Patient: sex F, age 34
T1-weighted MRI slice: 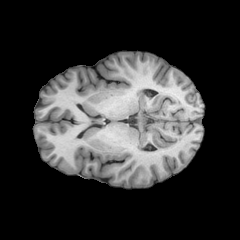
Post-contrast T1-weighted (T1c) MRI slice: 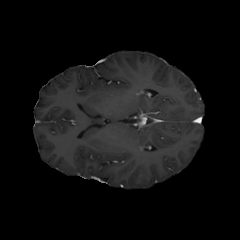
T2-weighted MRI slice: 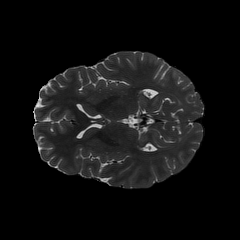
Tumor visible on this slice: no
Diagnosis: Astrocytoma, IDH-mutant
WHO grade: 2